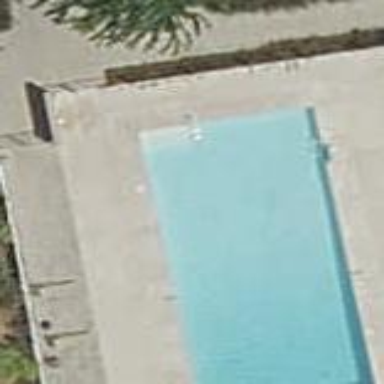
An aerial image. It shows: Swimming pool located in leisure land.